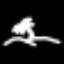
Label: palm tree